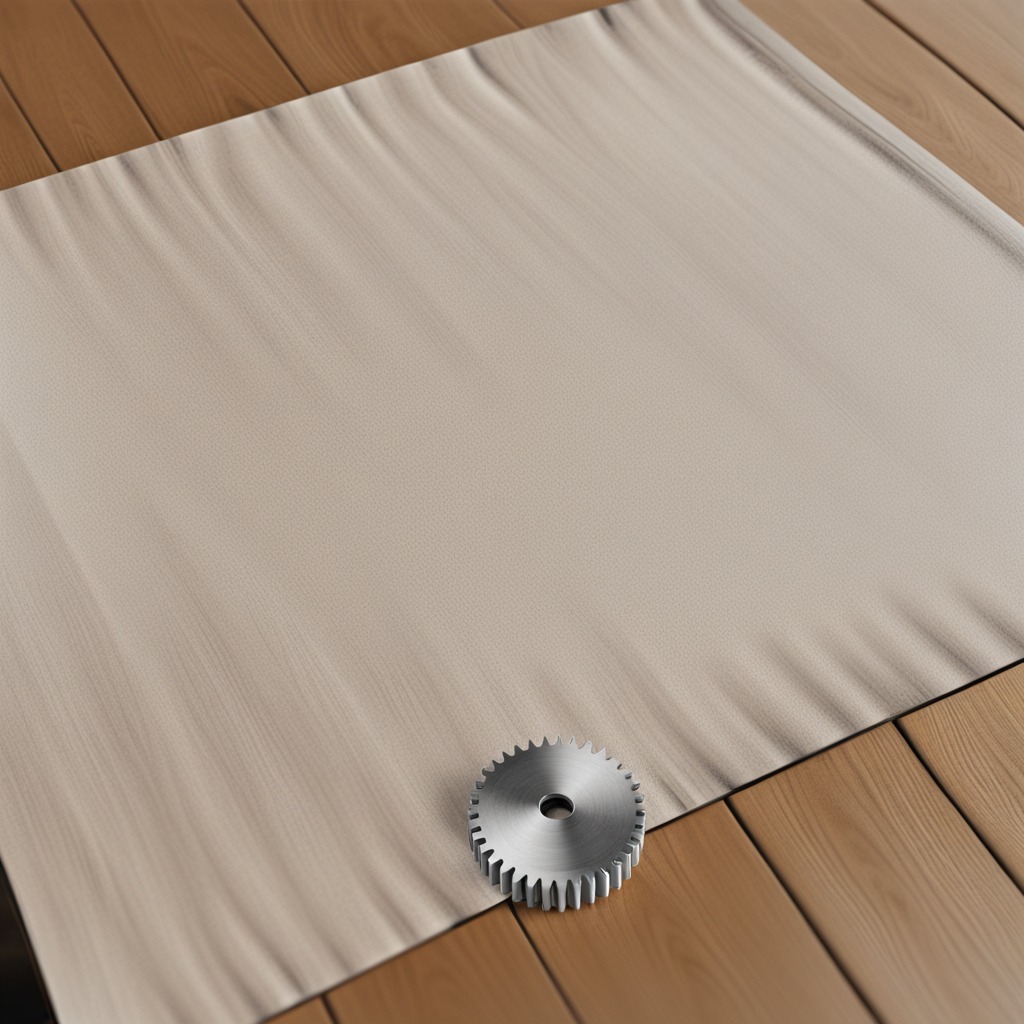
A steel gear with teeth lies on a wooden table in an outdoor workshop during daytime bright natural light soft shadows worn but beneath the cloth.